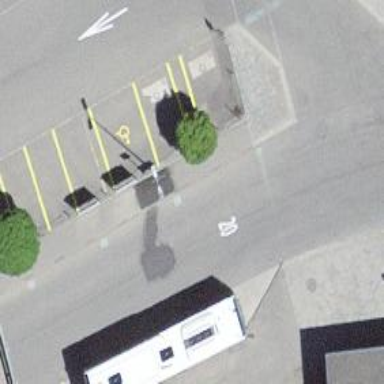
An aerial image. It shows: Charging station.